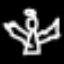
Label: angel